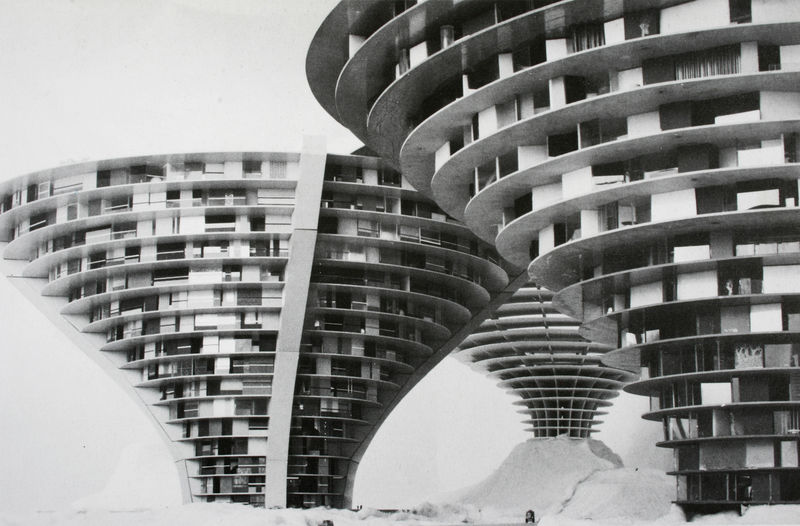
Titel: Intra-Raumstadt, Modellansicht
Künstler: Walter Jonas
Schlagwörter: weiß, fenster, grau, schwarz, stützen, zeichnung, gebäude, architektur, häuser, boden, modell, collage, foto, fotografie, photographie, wohnhaus, futuristisch, scheiben, schwarzweiß, hässlich, entwurf, modelle, photo, photographie foto, vorkragen, vision, etagen, geschosse, platten, trichter, stockwerke, spirale, aufnahme, pilze, bauten, ebenen, hochhäuser, unterteilung, auskragen, architekturmodell, einschübe